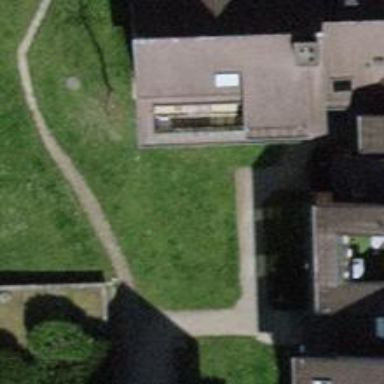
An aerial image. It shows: Footway along the road.